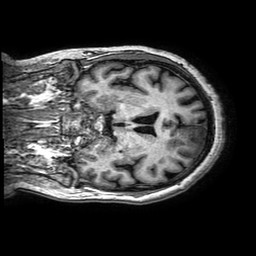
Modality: T1w
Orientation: coronal
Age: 60
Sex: female
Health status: ill
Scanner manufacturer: philips
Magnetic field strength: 3 T
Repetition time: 0.006582 s
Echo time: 0.002975 s